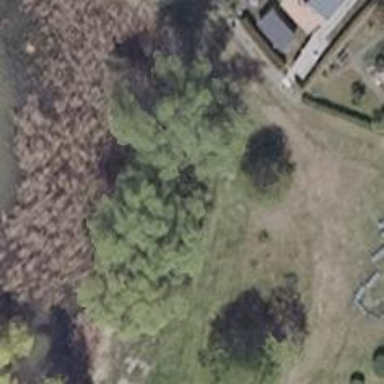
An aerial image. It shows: Open area covered with grass.